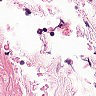
Metastatic tissue present: no